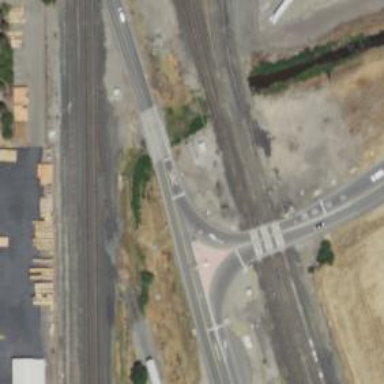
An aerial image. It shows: Railway junction.